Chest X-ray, AP view. Patient: 40 years old, sex M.
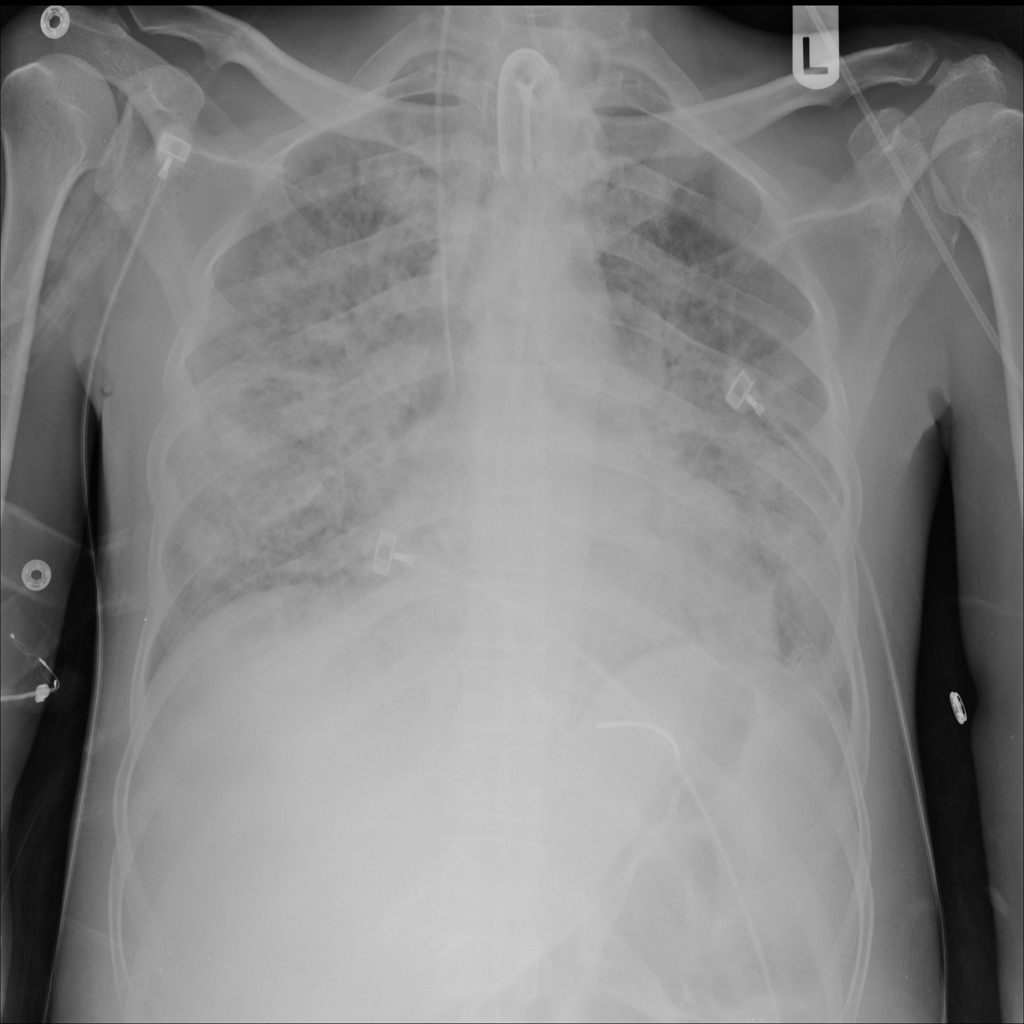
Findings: Infiltration